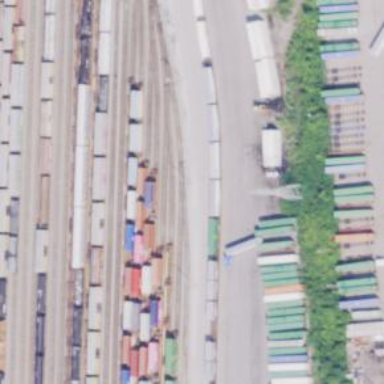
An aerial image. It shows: Railway yard used for servicing trains.